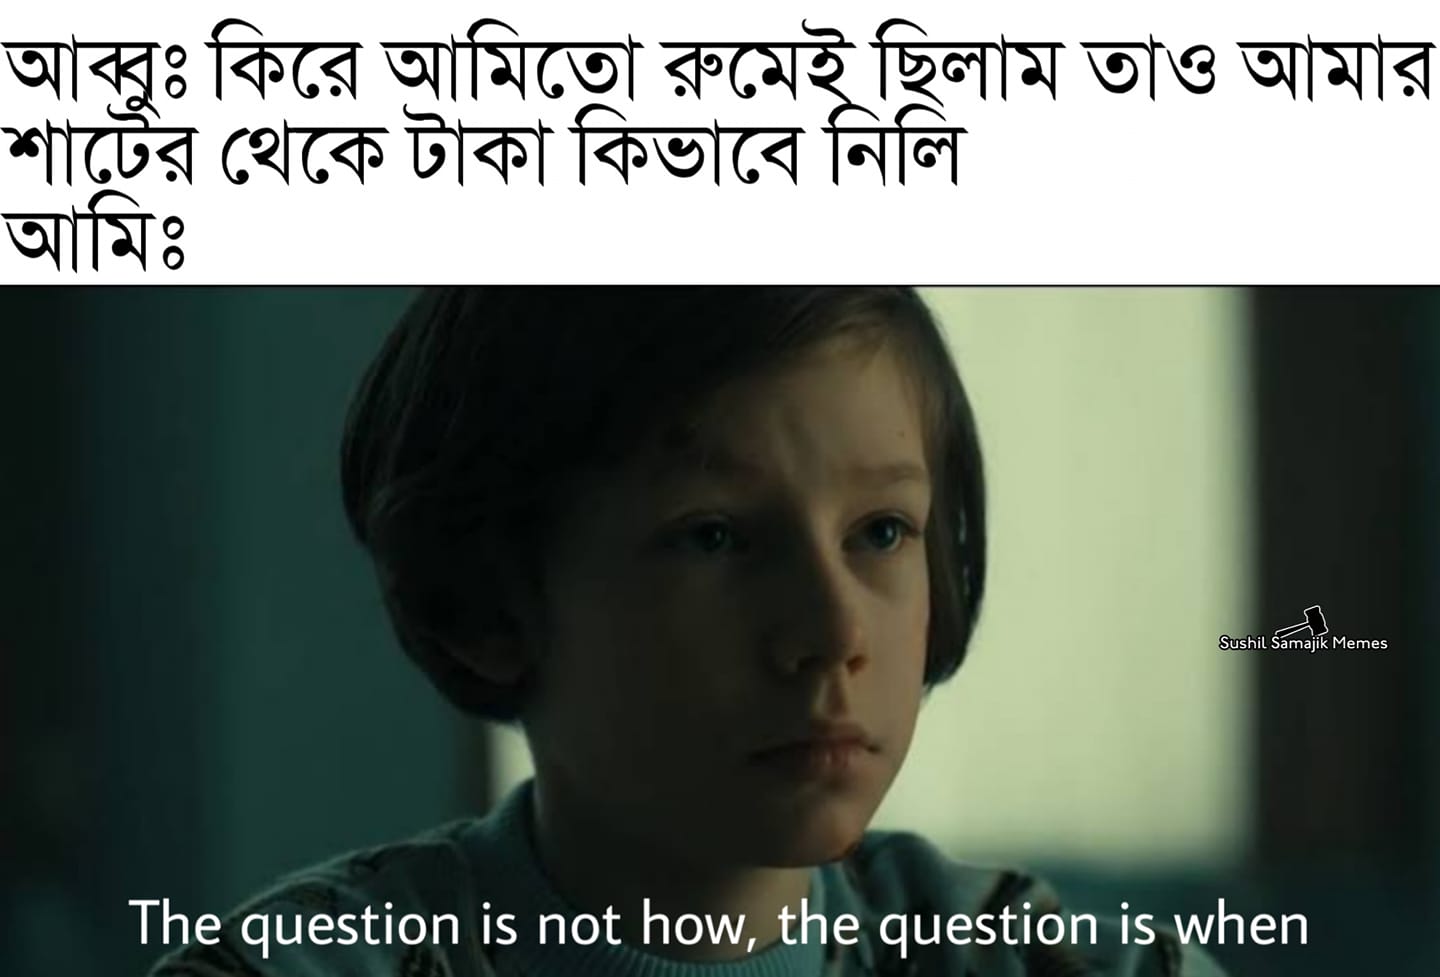
Caption: আব্বুঃ কিরে আমিতো রুমেই ছিলাম তাও আমার শার্টের থেকে টাকা কিভাবে নিলি     আমিঃ   The question is not how , the question is when
Label: non-hate